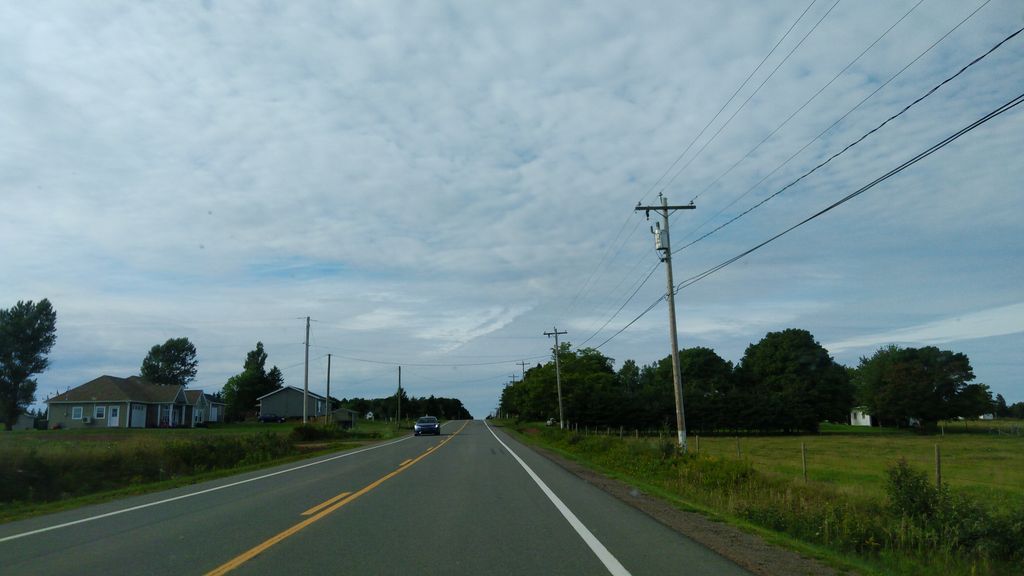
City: charlottetown